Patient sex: F
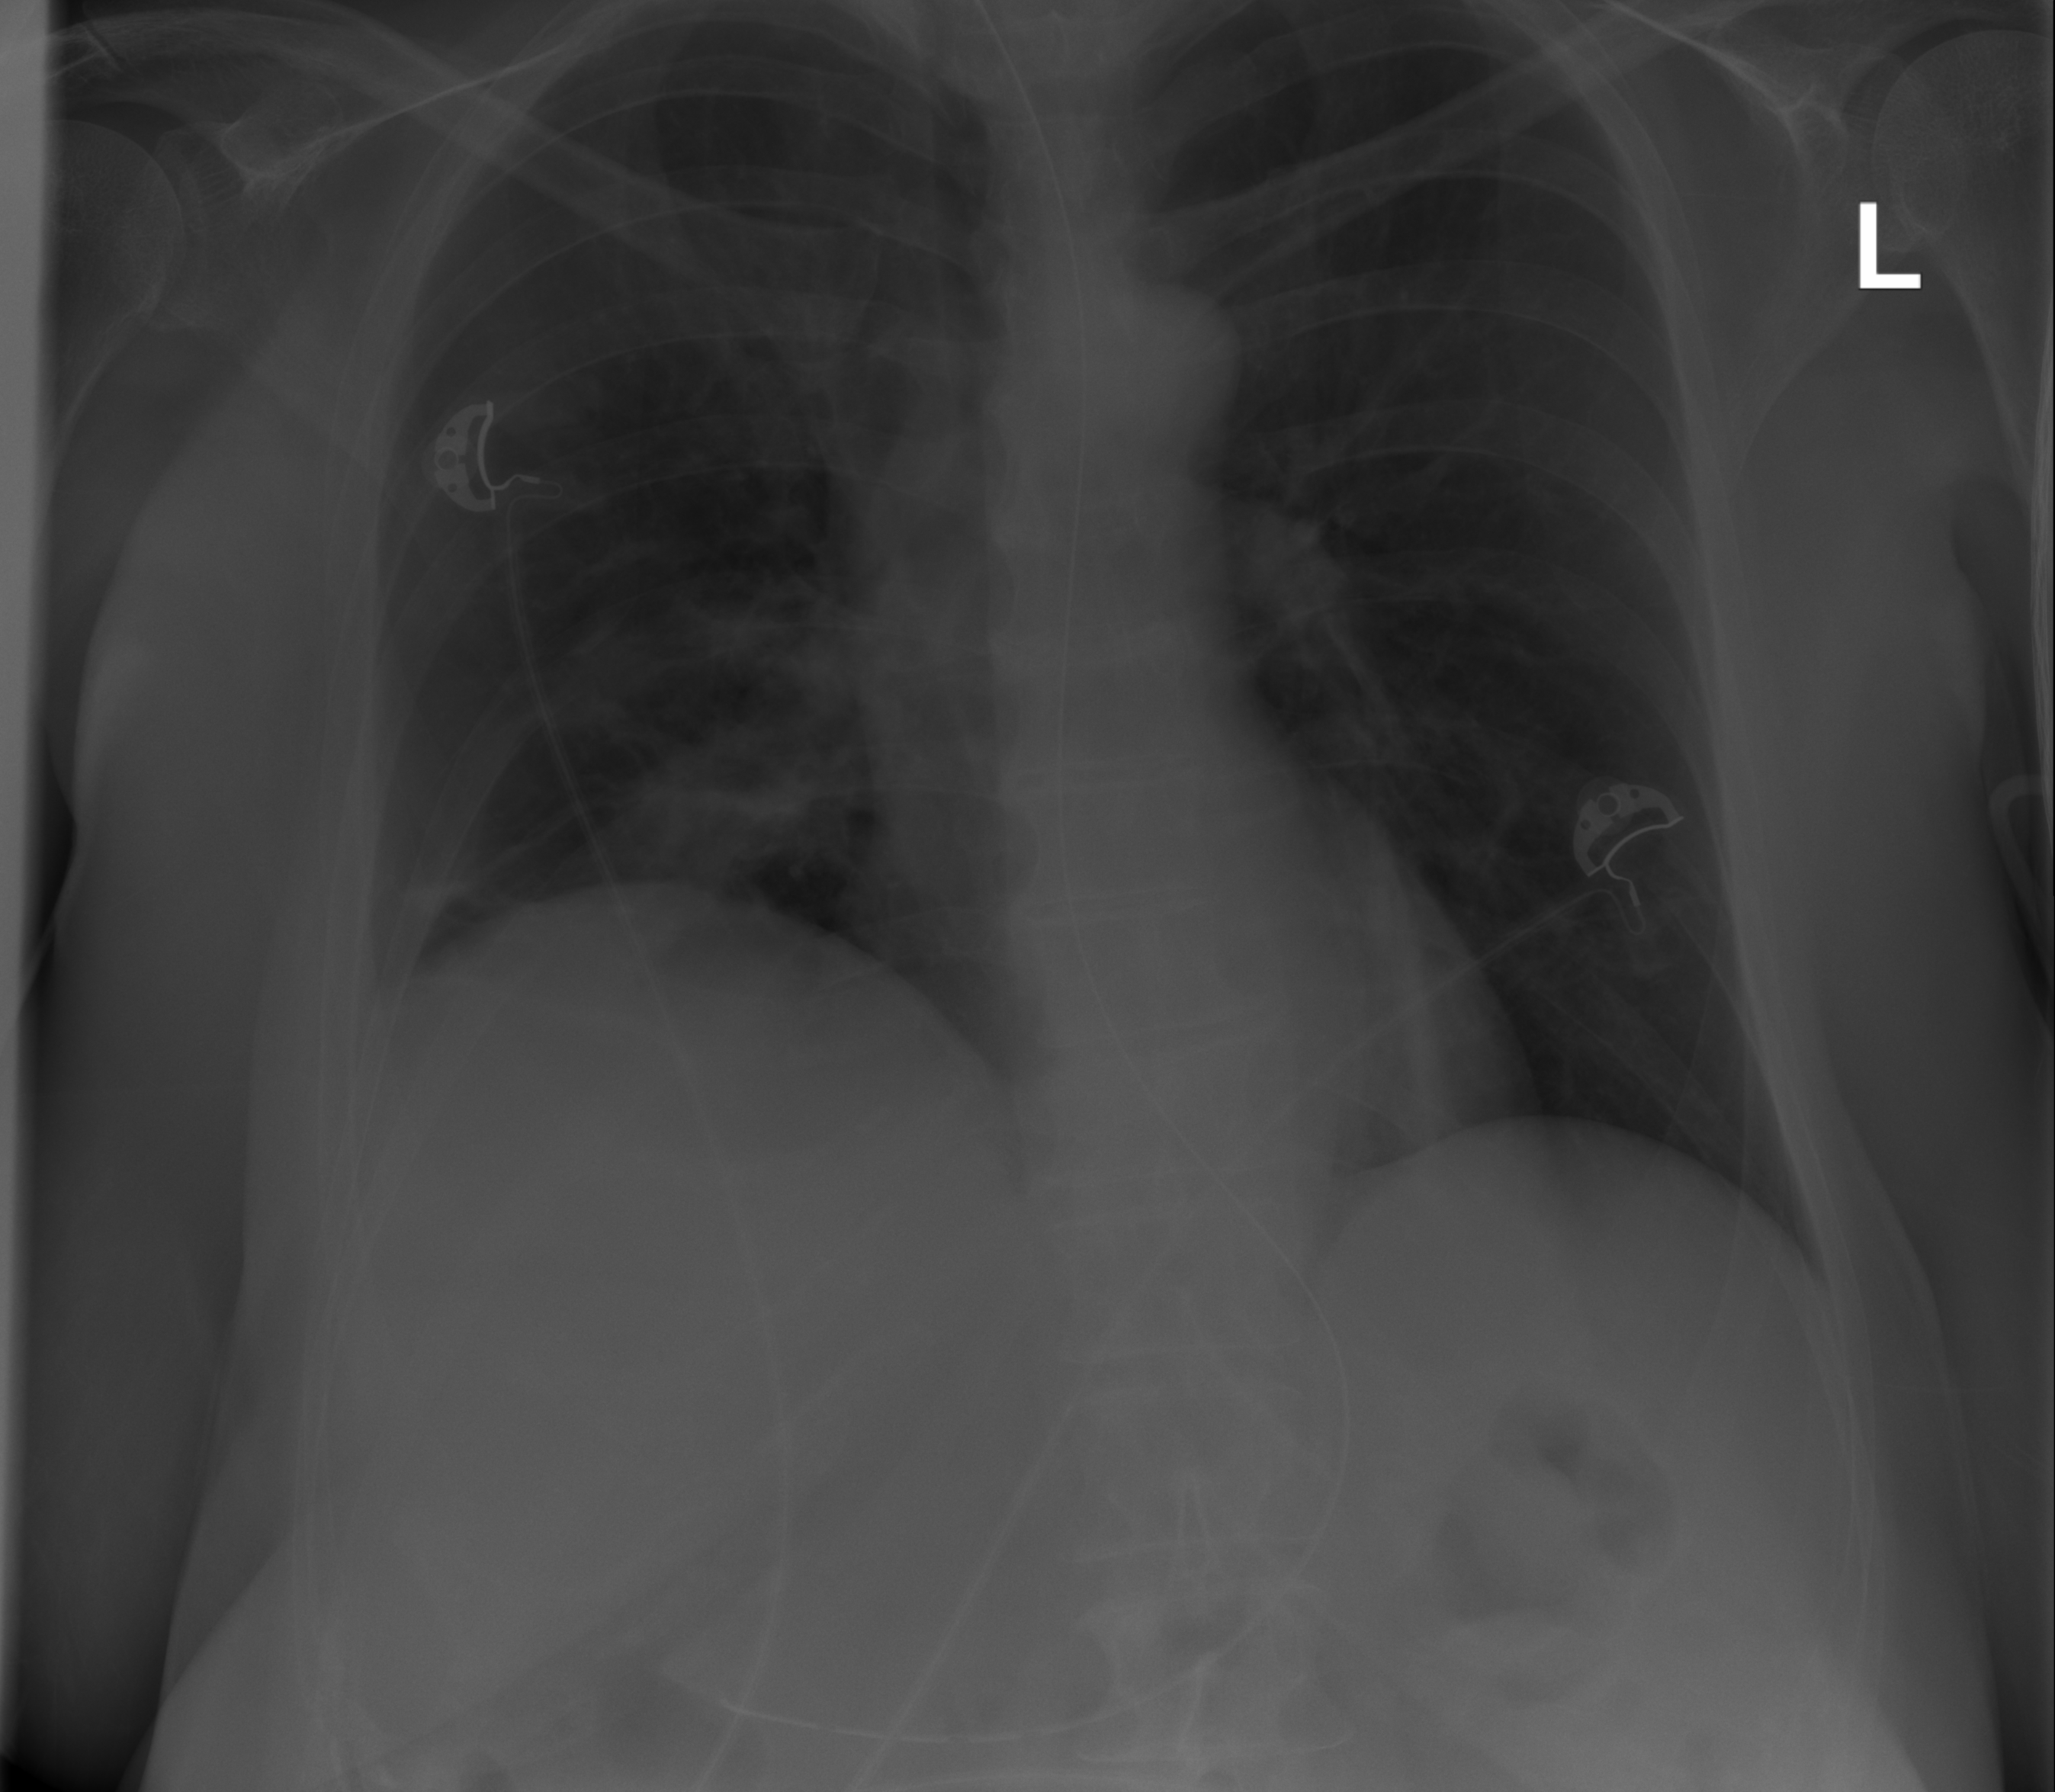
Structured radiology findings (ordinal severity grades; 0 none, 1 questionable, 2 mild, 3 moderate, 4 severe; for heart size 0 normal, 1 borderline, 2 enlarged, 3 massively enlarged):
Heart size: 0
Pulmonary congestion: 0
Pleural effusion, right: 0
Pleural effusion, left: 0
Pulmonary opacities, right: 3
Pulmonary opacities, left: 0
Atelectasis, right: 2
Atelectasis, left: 0